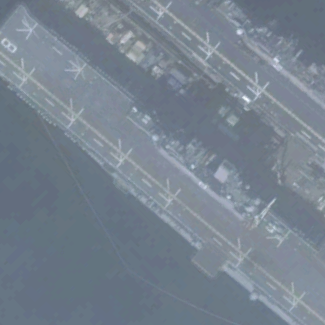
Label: Wasp-class_assault_ship